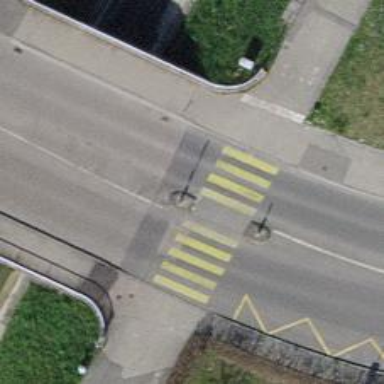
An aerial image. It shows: Marked footway crossing with asphalt surface and pedestrian island.